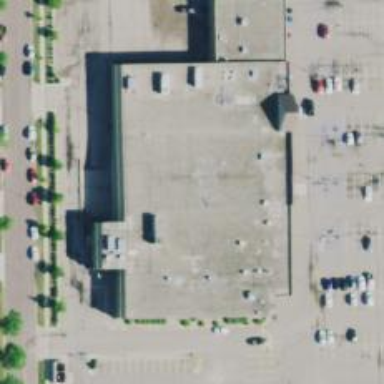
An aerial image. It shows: Supermarket.